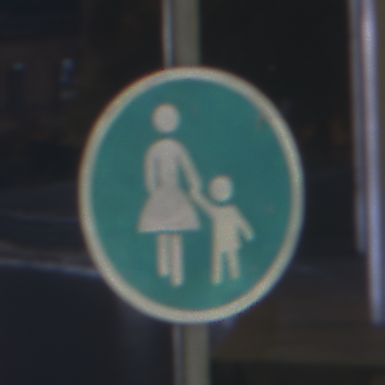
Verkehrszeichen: Gehweg
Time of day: Night
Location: Outdoor (Urban)
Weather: PartlyCloudy
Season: NotSpecified
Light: Artificial